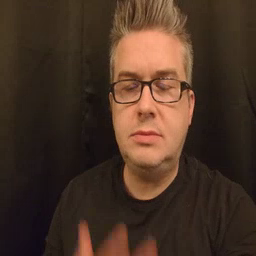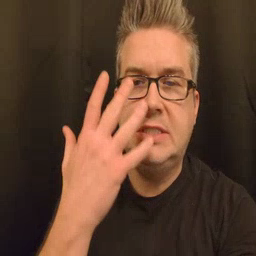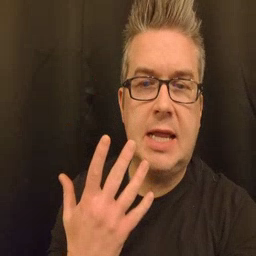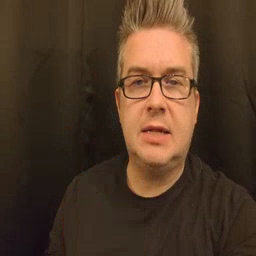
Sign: sad